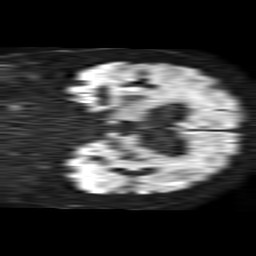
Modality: TRACE
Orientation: coronal
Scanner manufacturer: philips
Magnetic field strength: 1.5 T
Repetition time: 4.6 s
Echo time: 0.08631 s